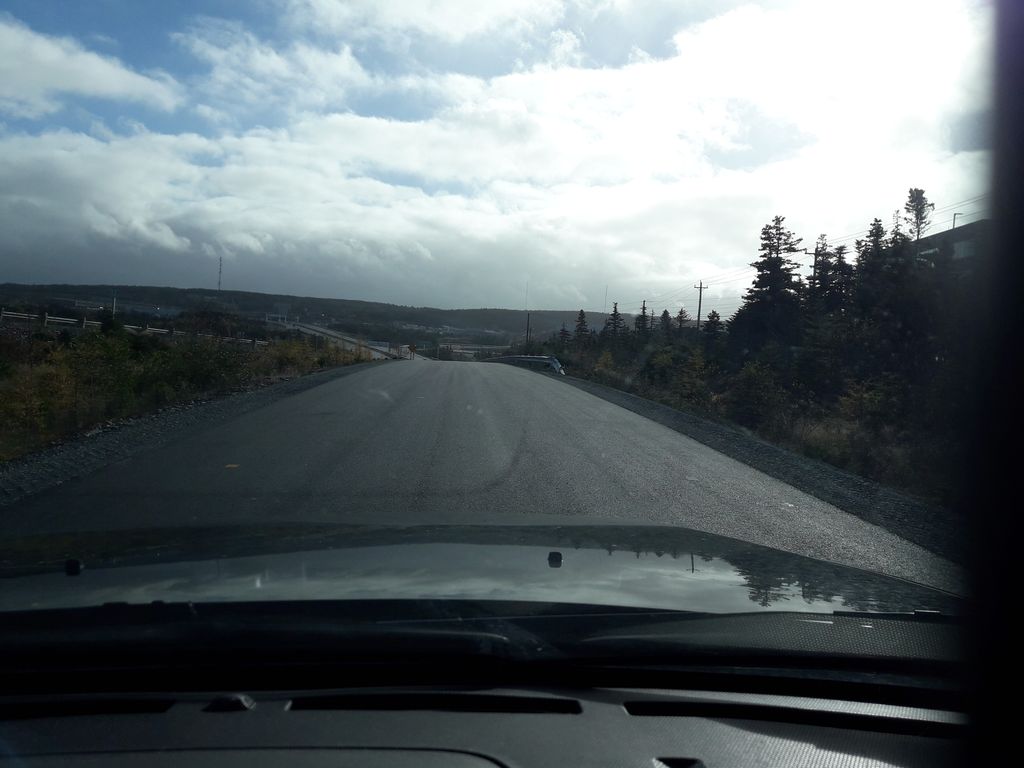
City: st_johns